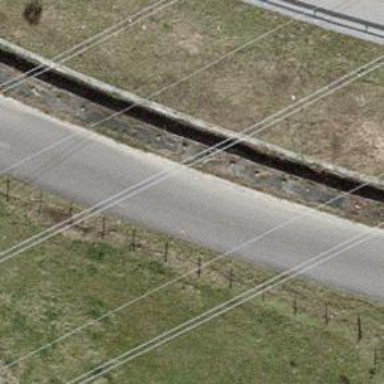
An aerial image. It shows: Unclassified road with asphalt surface passing through agricultural land.